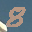
Label: 8